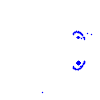
Particle: electron